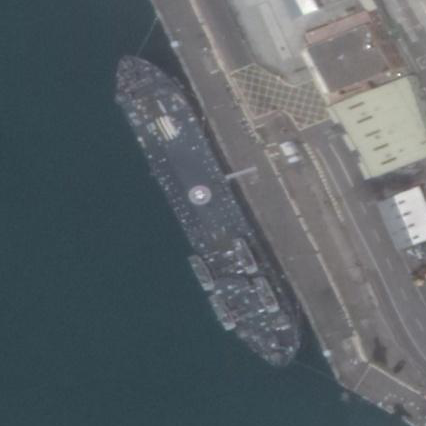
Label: civil